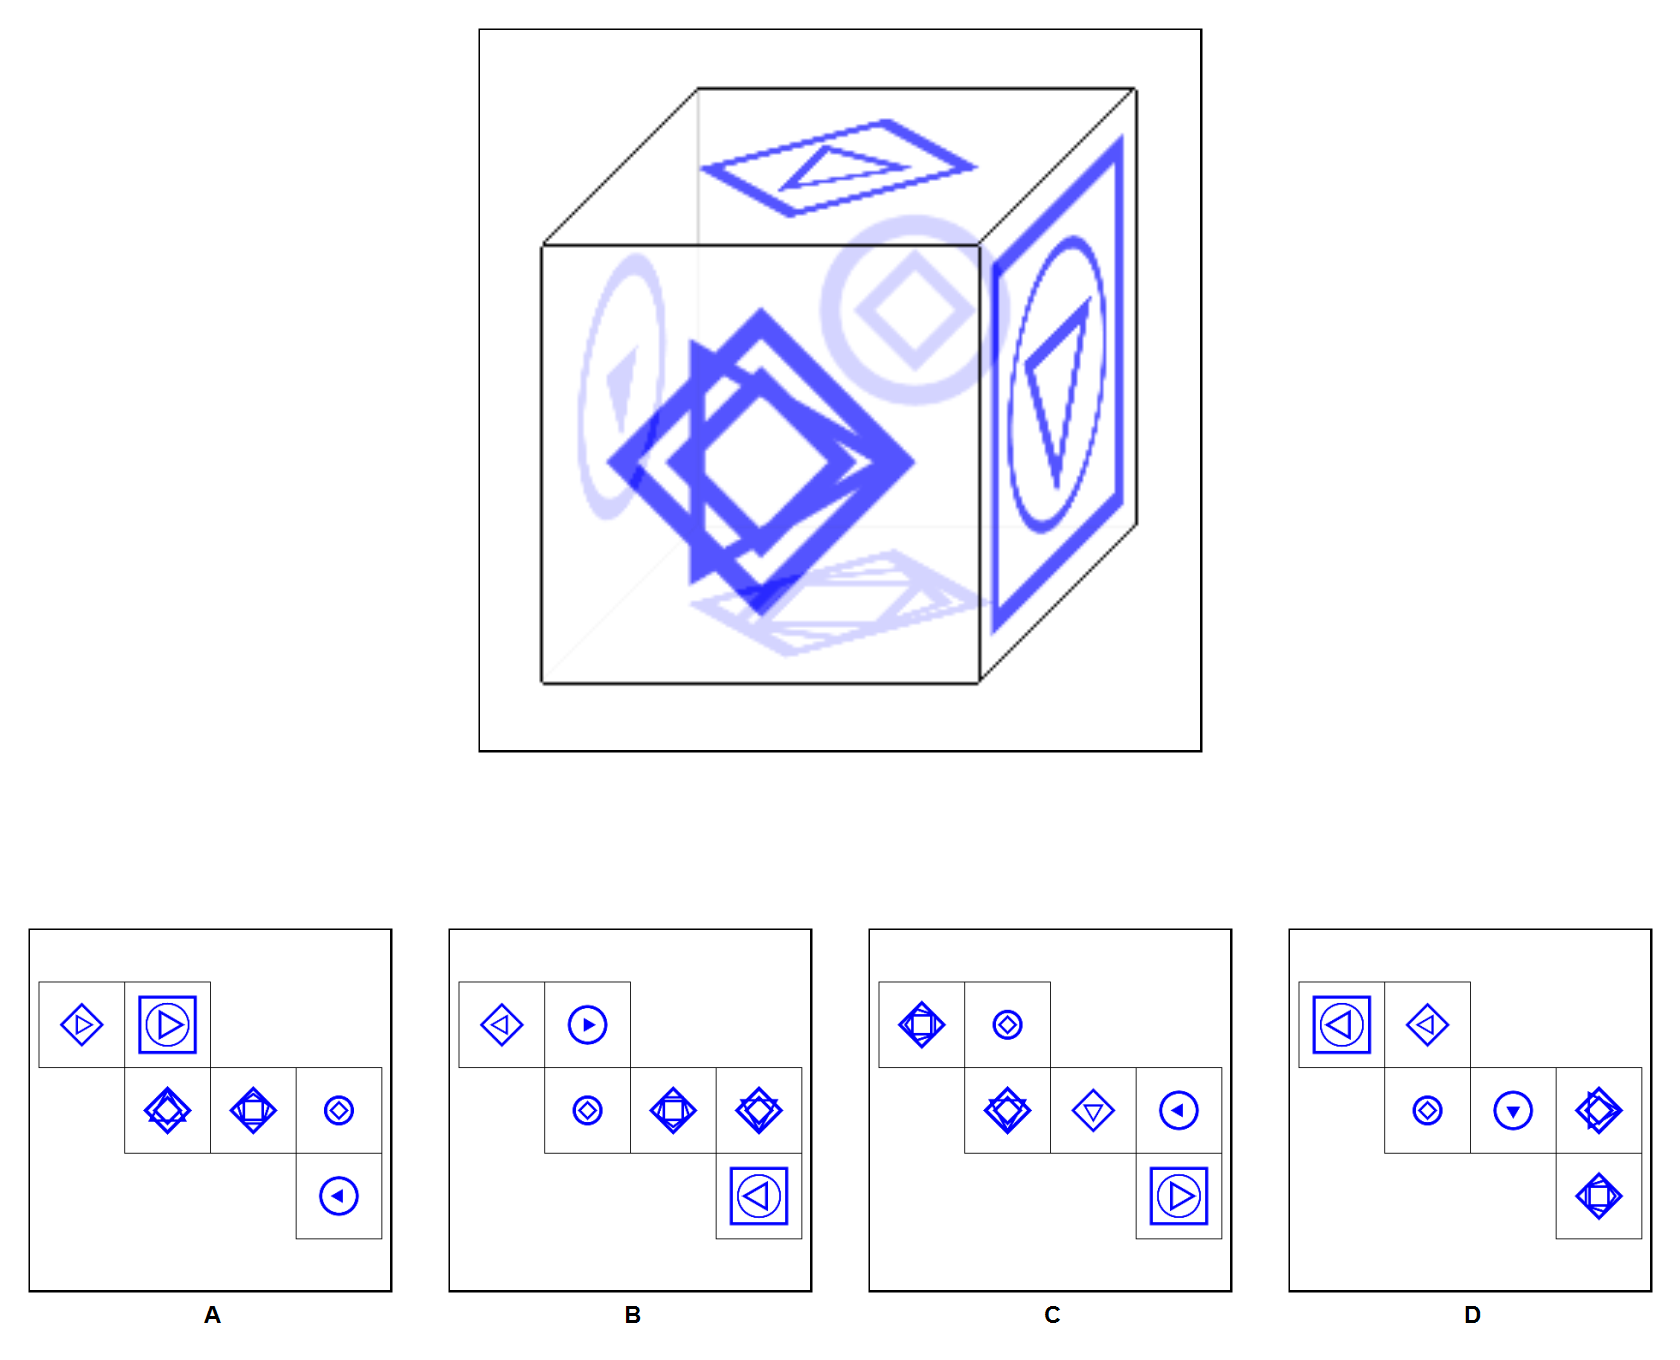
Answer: C